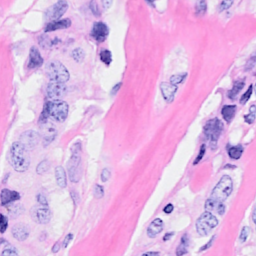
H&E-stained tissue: Breast